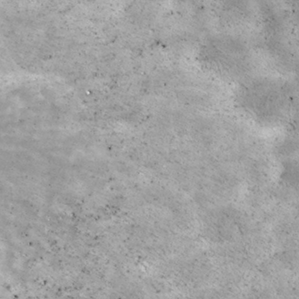
Label: non_frost